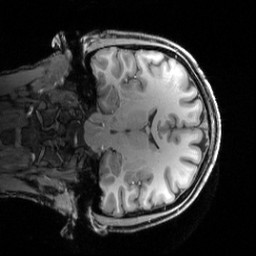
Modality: T1w
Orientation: coronal
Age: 27
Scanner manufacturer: siemens
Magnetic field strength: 3 T
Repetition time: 2.5 s
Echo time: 0.00444 s